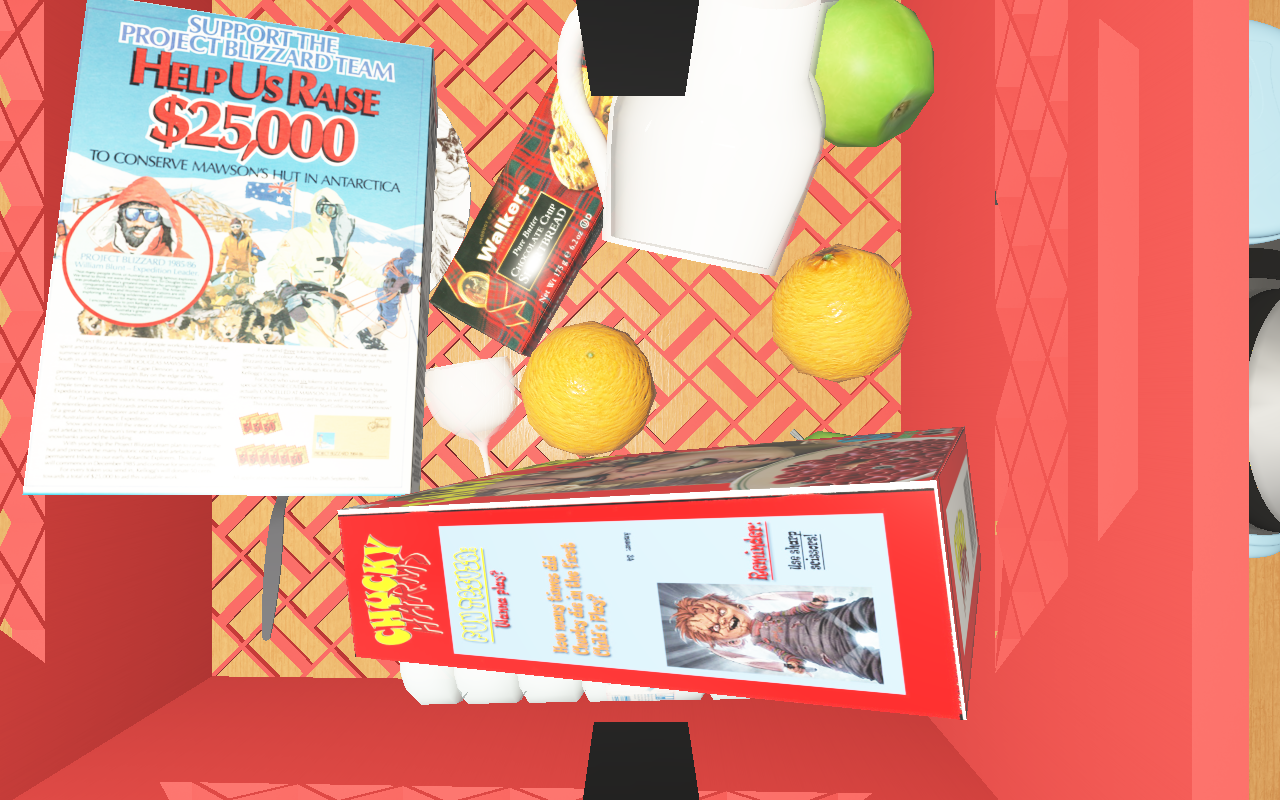
Objects in the scene:
water bottle
apple
orange
plate
cereal box
cereal box